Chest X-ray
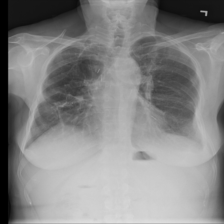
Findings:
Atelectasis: negative
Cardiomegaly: negative
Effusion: positive
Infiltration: negative
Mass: negative
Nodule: negative
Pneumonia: negative
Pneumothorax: positive
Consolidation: negative
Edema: negative
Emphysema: negative
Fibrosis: negative
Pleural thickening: negative
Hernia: negative